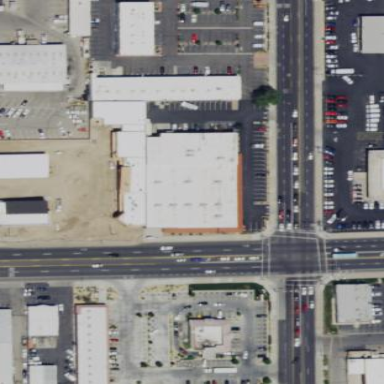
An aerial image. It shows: Retail building that houses furniture shop.